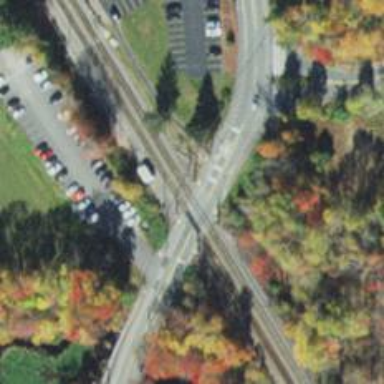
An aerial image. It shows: Controlled railway crossing with lights.